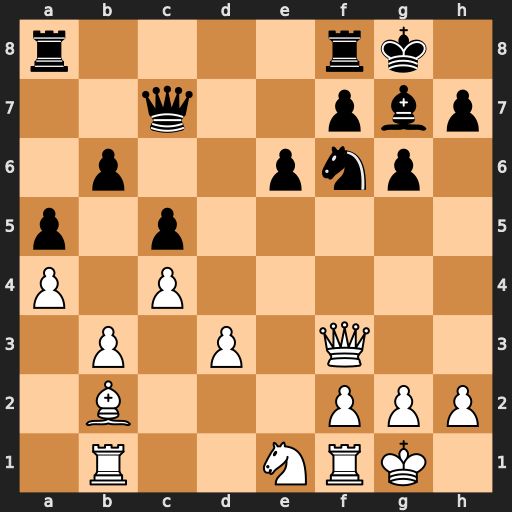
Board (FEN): r4rk1/2q2pbp/1p2pnp1/p1p5/P1P5/1P1P1Q2/1B3PPP/1R2NRK1
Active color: w
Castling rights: -
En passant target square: -
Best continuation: Bxf6 Bxf6 Qxf6